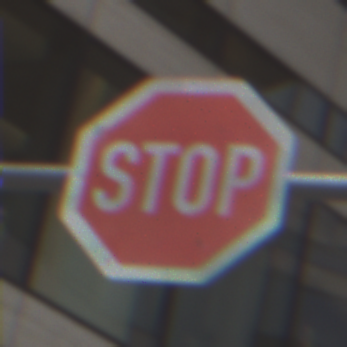
Verkehrszeichen: Stop
Umgebung: Outdoor, Urban
Tageszeit: Midday
Wetter: Overcast
Licht: Natural
Jahreszeit: NotSpecified
Kontrast: LowContrast